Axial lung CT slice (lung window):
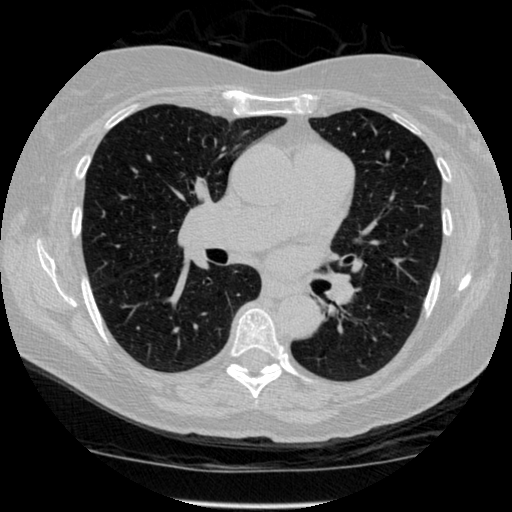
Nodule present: no